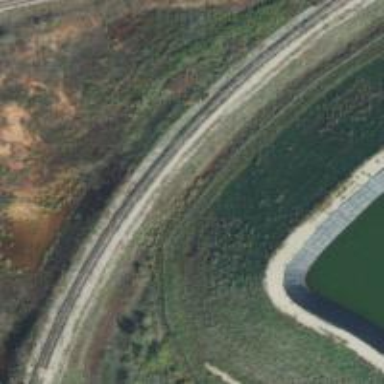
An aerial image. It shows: Rail spur service.